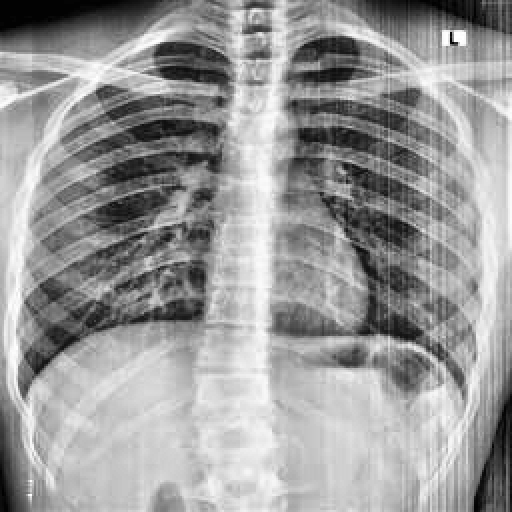
Finding: NORMAL